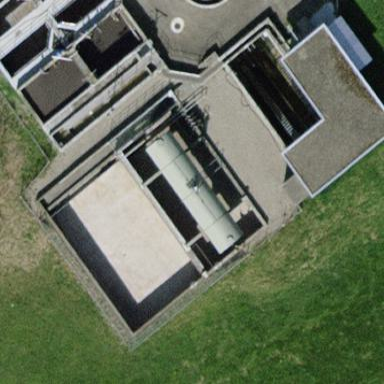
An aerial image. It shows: Building with storage tank.